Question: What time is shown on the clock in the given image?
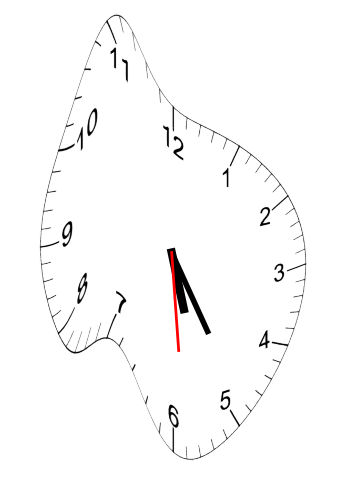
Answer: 05:24:29